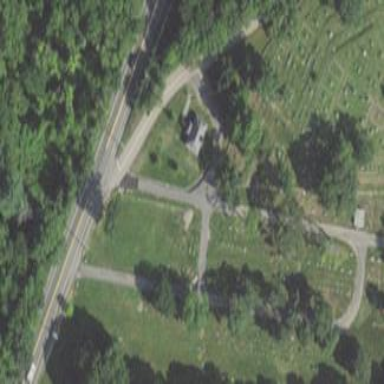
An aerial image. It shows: Cemetery that holds historical significance.